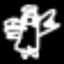
Label: angel